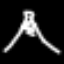
Label: The Eiffel Tower